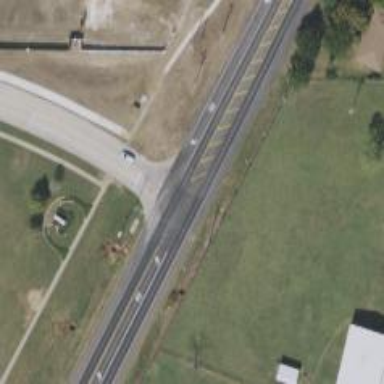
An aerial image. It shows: Secondary road.